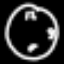
Label: clock